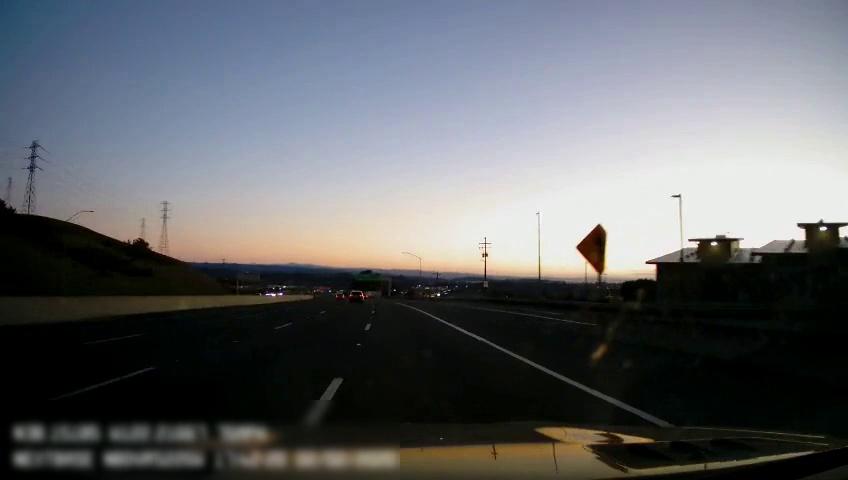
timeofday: Dusk/Dawn/Twilight
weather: Sunny
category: Drivable Space
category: Vehicles | SUV
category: Lanes | Current Lane
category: Lanes | Current Lane
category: Lanes | Alternate Lane
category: Lanes | Alternate Lane
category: Lanes | Alternate Lane
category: Traffic | Signs
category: Traffic | Signs